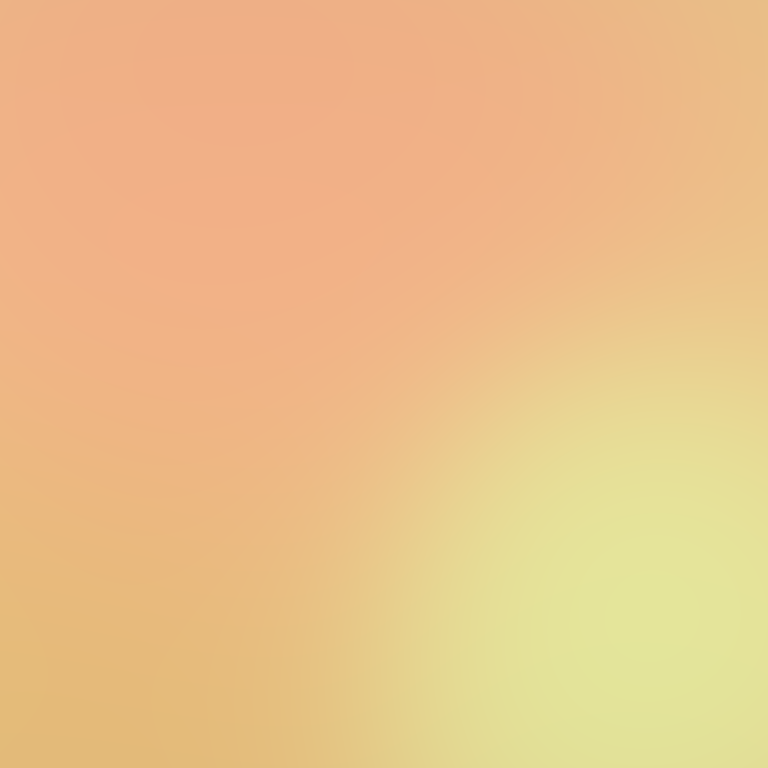
Abstract light effect, smooth gradient from warm peach to soft yellow, serene atmosphere, diffuse light, no room, no furniture, no objects.